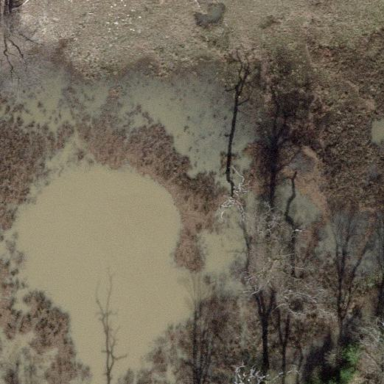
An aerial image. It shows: Peaceful pond surrounded by nature.